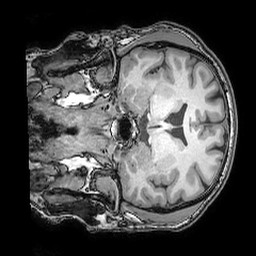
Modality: T1w
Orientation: coronal
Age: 40
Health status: ill
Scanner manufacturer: philips
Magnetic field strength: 3 T
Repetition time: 0.007 s
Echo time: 0.0035 s